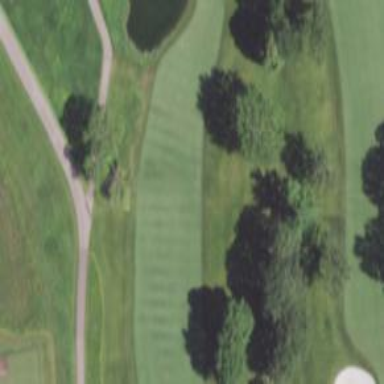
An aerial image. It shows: Golf hole.